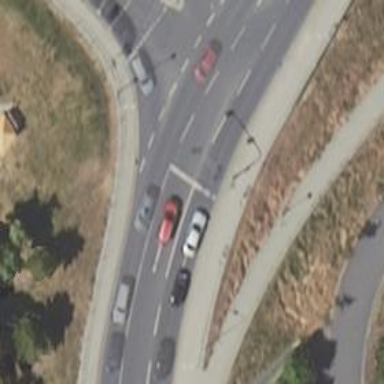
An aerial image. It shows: Road with traffic signals.